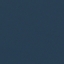
Label: SeaLake